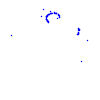
Particle: proton